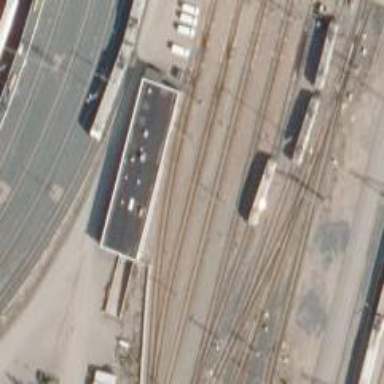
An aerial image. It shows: Railway signal.